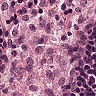
Metastatic tissue present: no